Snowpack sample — Snodgrass Mountain, Crested Butte, Colorado (2/4/25, 12:06 PM MST)
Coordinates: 38.923, -106.968
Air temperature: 35 °F
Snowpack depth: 80 cm
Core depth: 80 cm
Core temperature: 32 °F
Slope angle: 14°, slope face: 78°
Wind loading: low
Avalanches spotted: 0
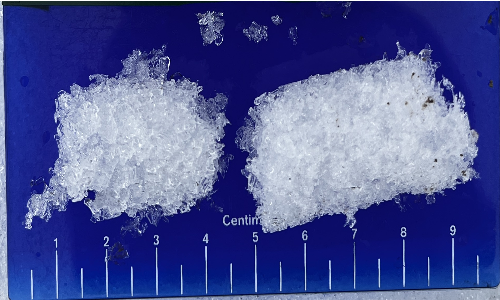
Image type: core
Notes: No avalanches nearby, unusually warm weather for the last month reported by residents, Collected 25 yards from treeline